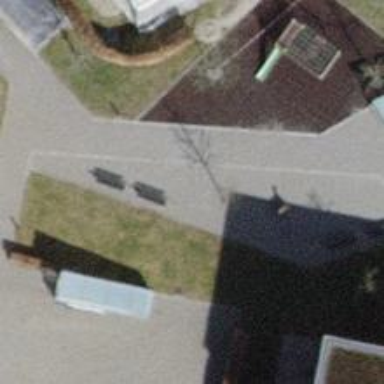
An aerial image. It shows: Black bench.